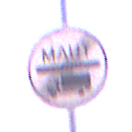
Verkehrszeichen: EndeMautpflicht
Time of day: Night
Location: Outdoor (Urban)
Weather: PartlyCloudy
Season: NotSpecified
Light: Artificial